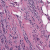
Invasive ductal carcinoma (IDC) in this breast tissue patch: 1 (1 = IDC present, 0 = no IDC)